Question: My following code:
'''
#!/usr/bin/env python
from selenium import webdriver
from selenium.webdriver.support.ui import Select
from selenium.webdriver.common.by import By
# Define firefox profile
download_dir = "/Users/pdubois/Desktop/TargetMine_Output/"
fp = webdriver.FirefoxProfile()
fp.set_preference("browser.download.folderList",2)
fp.set_preference("browser.download.manager.showWhenStarting",False)
fp.set_preference("browser.download.dir", download_dir)
#fp.set_preference("browser.helperApps.neverAsk.saveToDisk", "text")
fp.set_preference("browser.helperApps.neverAsk.saveToDisk", "text/plain")
driver = webdriver.Firefox(fp)
driver.implicitly_wait(20)
genes = "Eif2ak2,Pcgf5,Vps25,Prmt6,Tcerg1,Dnttip2,Preb,Polr1b,Gabpb1,Prdm1,Fosl2,Zfp143,Psip1,Kat6a,Tgif1,Txn1,Irf8,Cnot6l,Zfp451,Foxk2,Lpxn,Etv6,Khsrp,Lmo4,Nkrf,Mafk,Mbd1,Cited2,Elp5,Jdp2,Bzw1,Rbm15b,Klf9,Gtf2e2,Dynll1,Klf6,Stat1,Srrt,Gtf2f1,Adnp2,Ikbkg,Mybbp1a,Nup62,Brd2,Chd1,Kctd1,Sap30,Cebpd,Mtf1,Gtf2h2,Fubp1,Tcea1,Irf2bp2,Ezh2,Hnrpdl,Pml,Cebpz,Med7"
targetmine_url = "http://targetmine.nibio.go.jp/targetmine/begin.do"
driver.get(targetmine_url)
# Define type of list to be submitted
gene_select = Select(driver.find_element_by_name("type"))
gene_select.select_by_visible_text(u"Gene")
# Enter list and submit
gene_input = driver.find_element_by_id("listInput")
gene_input.send_keys(genes)
submit = driver.find_element_by_css_selector("input.button.light").click()
# Choose name for list
driver.find_element_by_id("newBagName").clear()
driver.find_element_by_id("newBagName").send_keys("ADX.06.ID.Clust1")
driver.switch_to_frame("__pomme::0")
# Add All
driver.find_element_by_css_selector("span.small.success.add-all.button").click()
# Save all genes
driver.find_element_by_css_selector("a.success.button.save").click()
# Select M. Musculus
driver.find_element_by_xpath("//ul[@id='customConverter']/li[2]/a[1]").click()
# Gene enrchment part
go_xpath = "//div[@id='gene_go_enrichment-widget']/div[@class='inner']/div[1]/div[@class='form']/form[@style='margin:0']/div[2]/select[1]"
#driver.find_element_by_xpath(go_xpath).click()
go_select = Select(driver.find_element_by_xpath(go_xpath))
go_select.select_by_visible_text(u"1.00")
# Download
#driver.find_element_by_css_selector("a.btn.btn-small.export").click()
'''
Works fine. Which end with this instances:

One last thing I want to achieve then is to .
Despite I've already set the Firefox profile at the top
of the code, it doesn't do as I hoped. What's the right way to do it?
The solution by alecxe works.
Except I tried this, it doesn't save the file.
'''
go_download_xpath = "//div[@id='gene_go_enrichment-widget']/div[@class='inner']/div[1]/div[2]/a[@class='btn btn-small export']"
driver.find_element_by_xpath(go_download_xpath).click()
# it saved the specific desired file.
# using
#driver.find_element_by_css_selector("a.btn.btn-small.export").click()
#save the wrong file.
'''
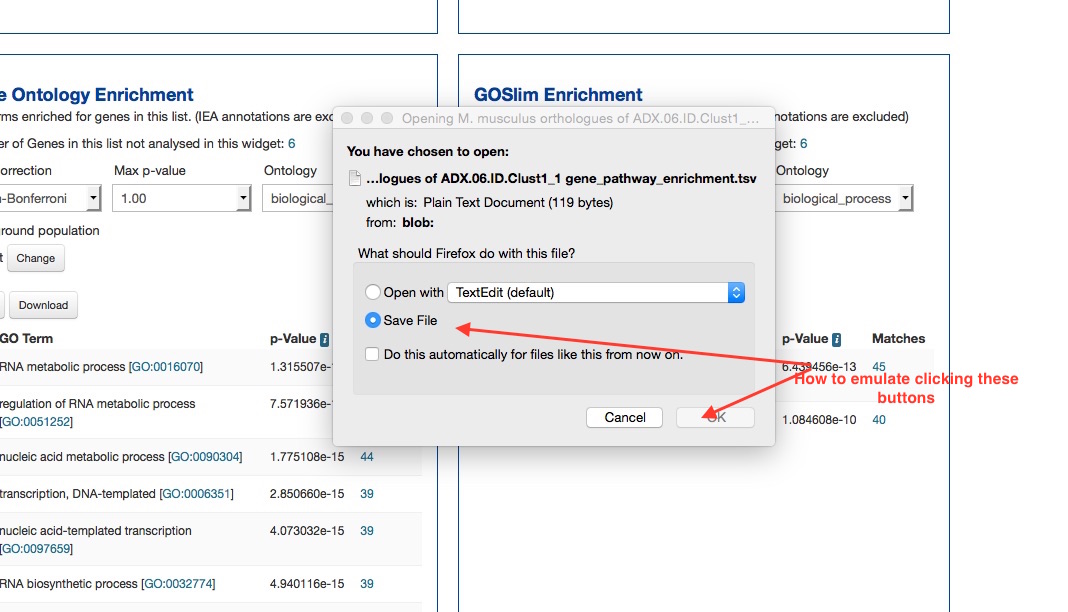
Answer: This particular dialog - this is a browser popup, not a javascript popup (which can be automated with 'swith_to.alert').
In this case, you need to avoid the popup being shown in the first place and make Firefox download the file automatically by tweaking browser's (aka profile preferences). Firefox can download files automatically depending on the of the file being downloaded. In your case it is 'text/plain':
'''
fp = webdriver.FirefoxProfile()
fp.set_preference("browser.download.folderList",2)
fp.set_preference("browser.download.dir", download_dir)
fp.set_preference("browser.download.manager.showWhenStarting", False)
fp.set_preference("browser.helperApps.neverAsk.saveToDisk", "text/plain")
driver = webdriver.Firefox(firefox_profile=fp)
'''
---
FYI, I've downloaded the file manually and used <URL>:
'''
In [1]: import magic
In [2]: mime = magic.Magic(mime=True)
In [3]: mime.from_file("result.tsv")
Out[3]: 'text/plain'
'''